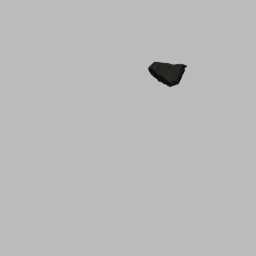
Label: nature